Question: I use 'UIAutomation' to test my iPhone app.
My app has a 'UISearchBar', after I made it focused,
this line of script shows that the app now has 2 'UIAWindow'.
'''
UIATarget.localTarget().frontMostApp().logElementTree();
'''
The second 'UIAWindow' has 'UIAKeyboard' as a child.

Do you know how to get a reference of the second 'UIAWindow', so I could get a reference to the 'UIAKeyboard'?
I've tried
'''
UIATarget.localTarget().frontMostApp().mainwindow()[1].keyboard().key()["Q"].tap();
'''
but it doesn't work.
I use this line to get reference of the Keyboard. It works.
'''
UIATarget.localTarget().frontMostApp().windows()[1].logElementTree();
'''
but when I tried to type something with the keyboard:
'''
UIATarget.localTarget().frontMostApp().keyboard().typeString("Hello world");
'''
or
'''
UIATarget.localTarget().frontMostApp().keyboard().keys()["A"].tap;
'''
but they don't work.
---
(just to let you guys know how to make the UIAKeyboard works for you)
---
UIATarget.localTarget().frontMostApp().keyboard().keys()["A"].tap;
UIATarget.localTarget().frontMostApp().keyboard().keys()["A"].tap();
and
UIATarget.localTarget().frontMostApp().keyboard().typeString("This is a message");
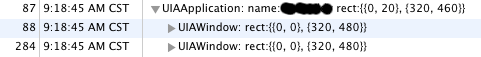
Answer: The last two code snippets that you have posted should work, but they only work if your keyboard is open(visible on screen). An alternate way of doing this is to access the textfield(where you want to type whatever you are trying to type) and then call the function '.setValue("Hello world")' or '.typeString("Hello world")'. These two are functions of the textField object. Hope this helps.